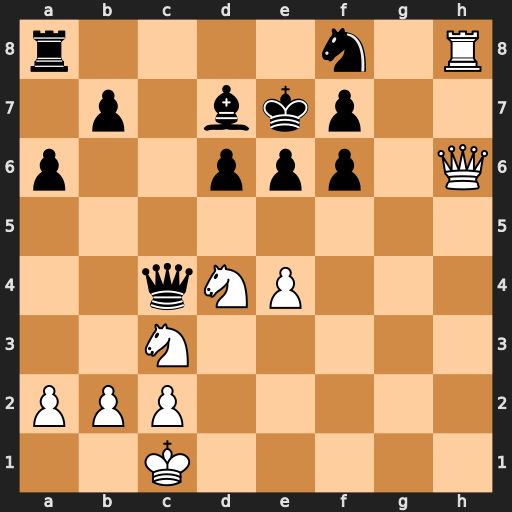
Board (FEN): r4n1R/1p1bkp2/p2ppp1Q/8/2qNP3/2N5/PPP5/2K5
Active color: w
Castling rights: -
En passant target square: -
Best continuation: Nf5+ exf5 Nd5+ Qxd5 exd5